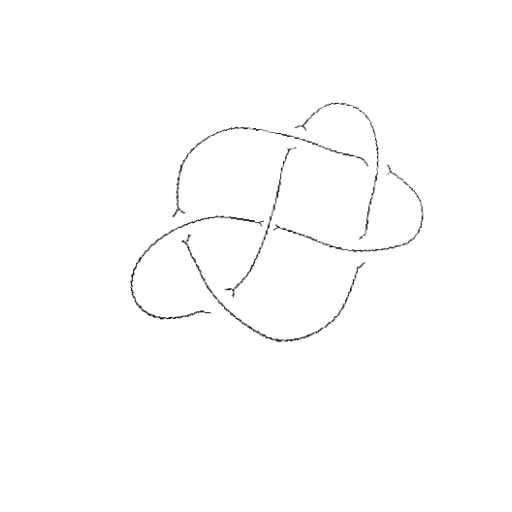
Crossing number: 6